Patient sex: M
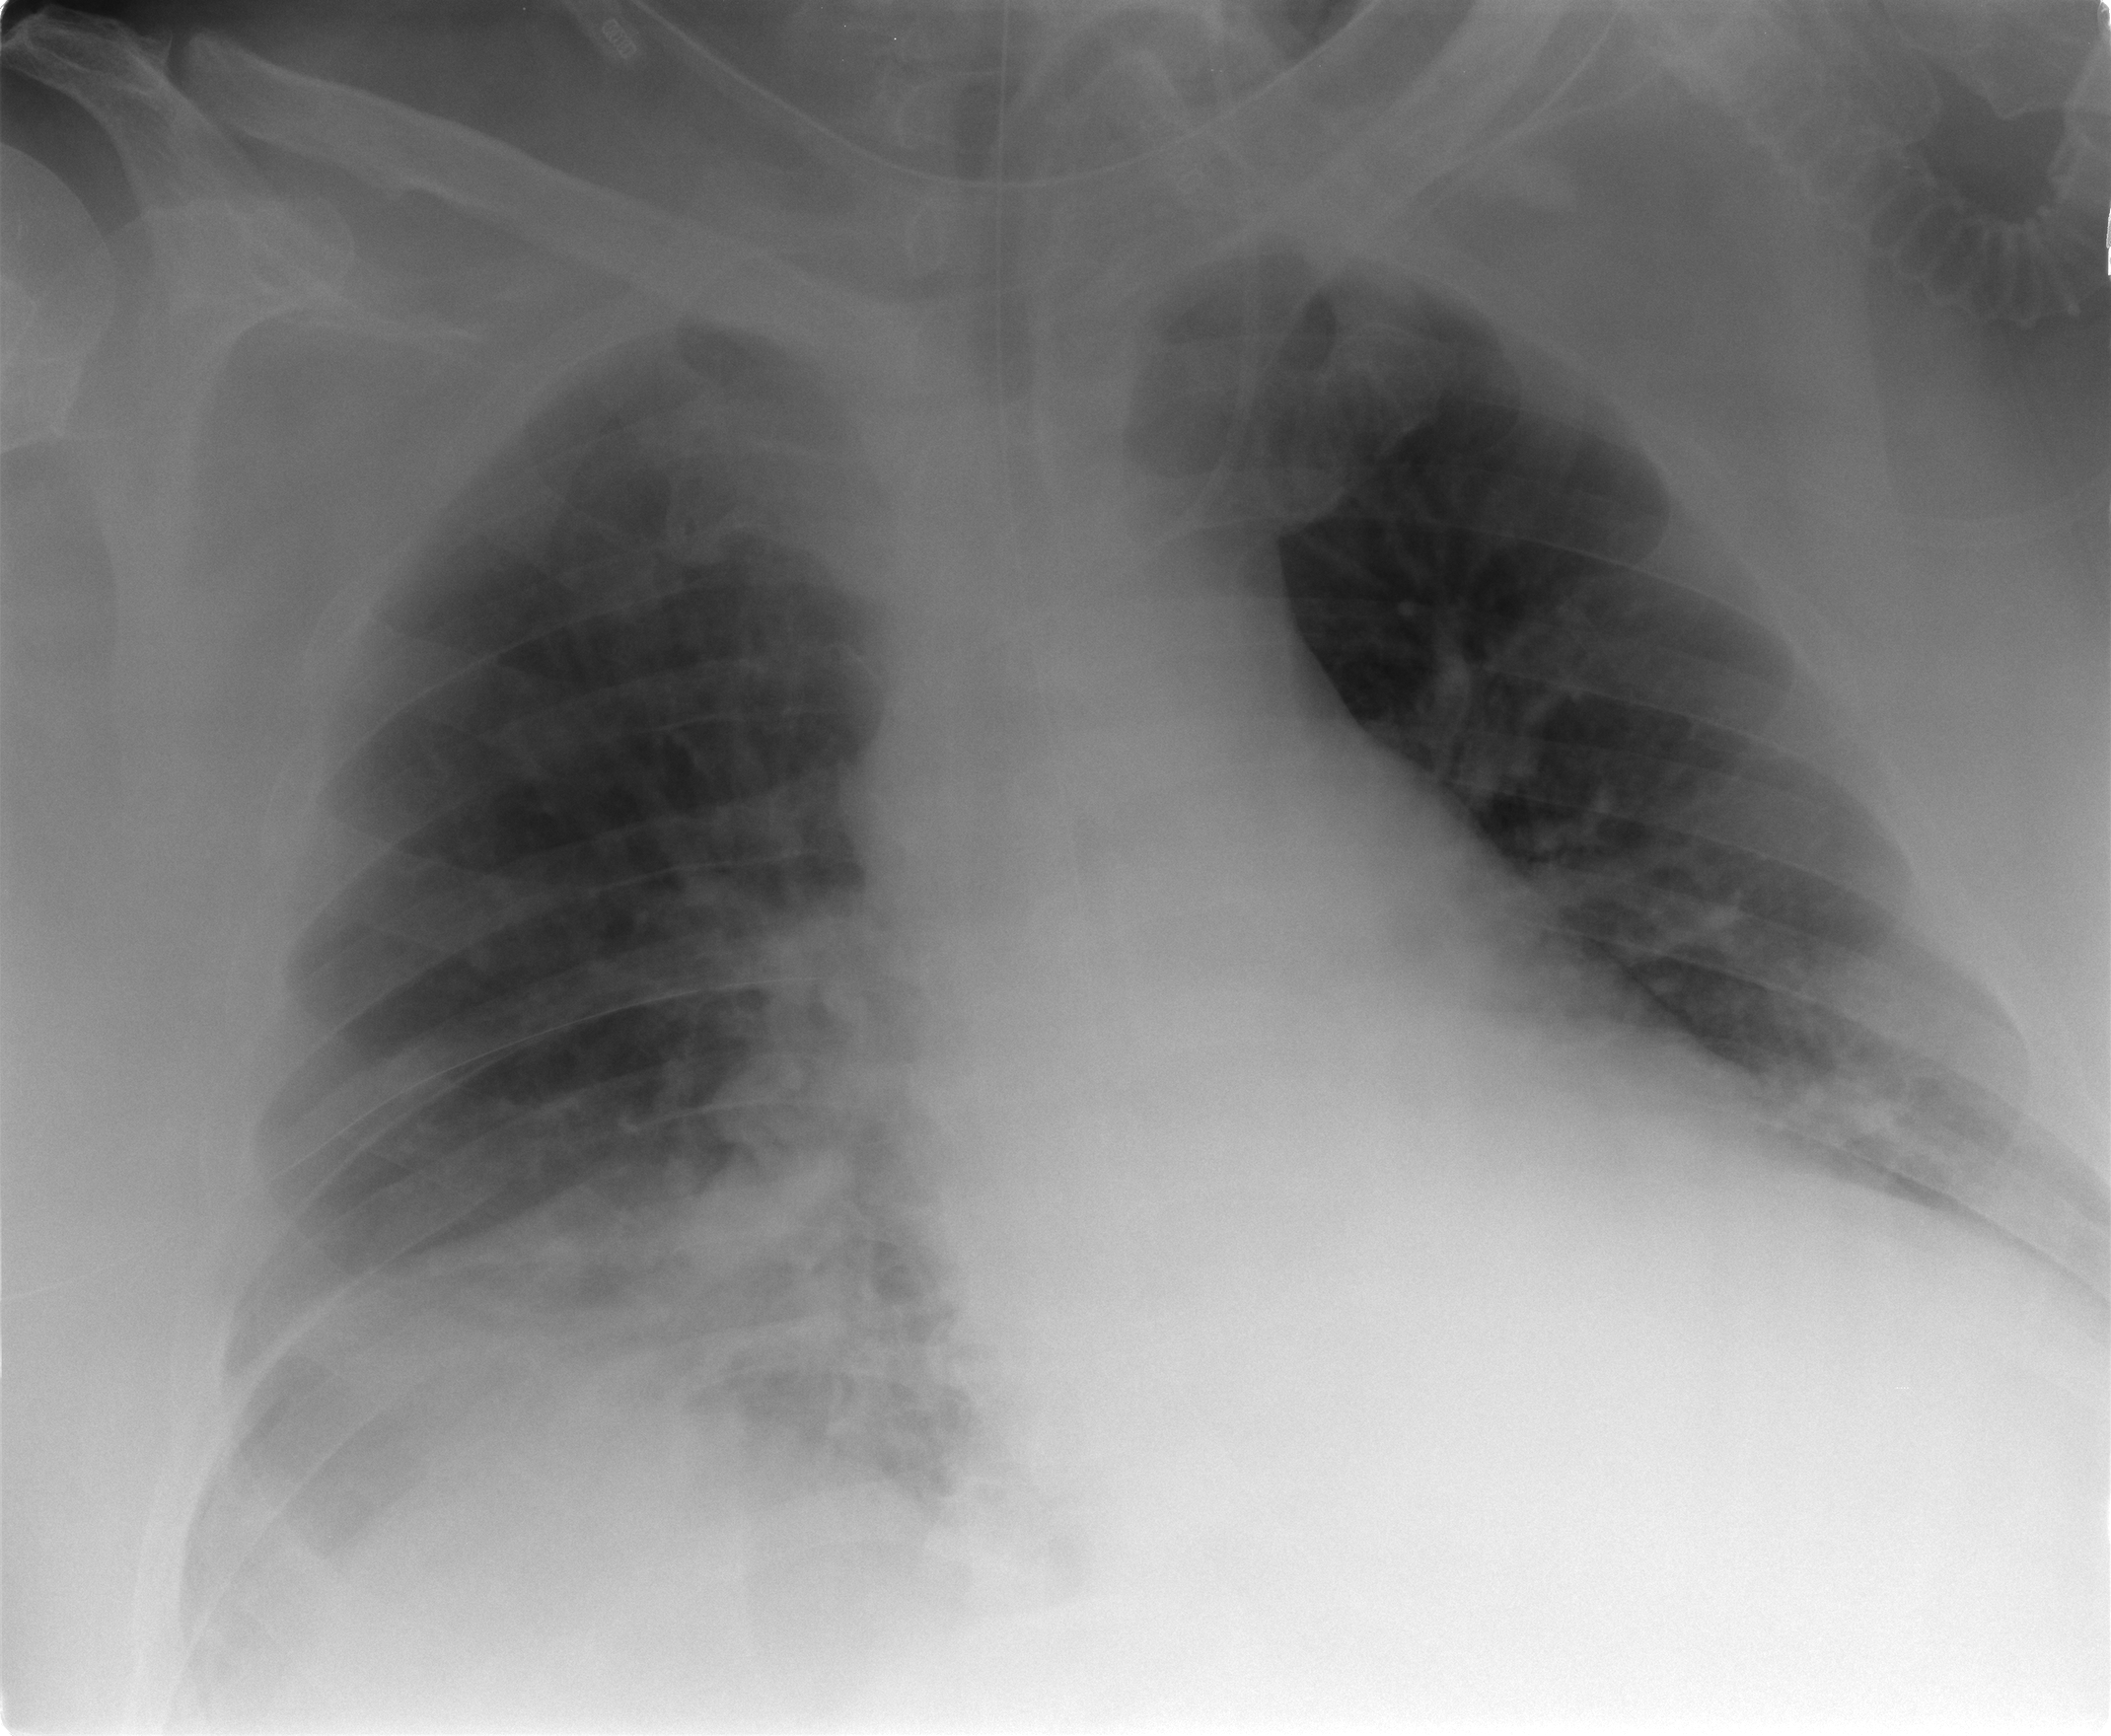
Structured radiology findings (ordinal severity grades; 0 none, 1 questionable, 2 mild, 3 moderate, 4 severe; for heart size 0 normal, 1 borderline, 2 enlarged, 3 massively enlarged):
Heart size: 2
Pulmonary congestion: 2
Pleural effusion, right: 2
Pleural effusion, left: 2
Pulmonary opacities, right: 0
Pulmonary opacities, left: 0
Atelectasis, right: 3
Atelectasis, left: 2